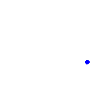
Particle: kaon